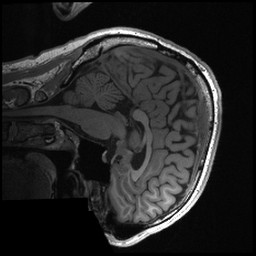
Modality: T1w
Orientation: sagittal
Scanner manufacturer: siemens
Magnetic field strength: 3 T
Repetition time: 2.3 s
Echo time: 0.00285 s